Question: I am porting a huge C++ project to OS X. After my initial compile with Xcode I have multiple errors in many files I want to investigate.
Problem is that the issue navigator shows all files non collapsed after each compile:

So I have to collapse all of them by hand (there a a lot of files) after each compile to have an overview of a files which need fixing.
Is there a hotkey or a setting to collapse all files?
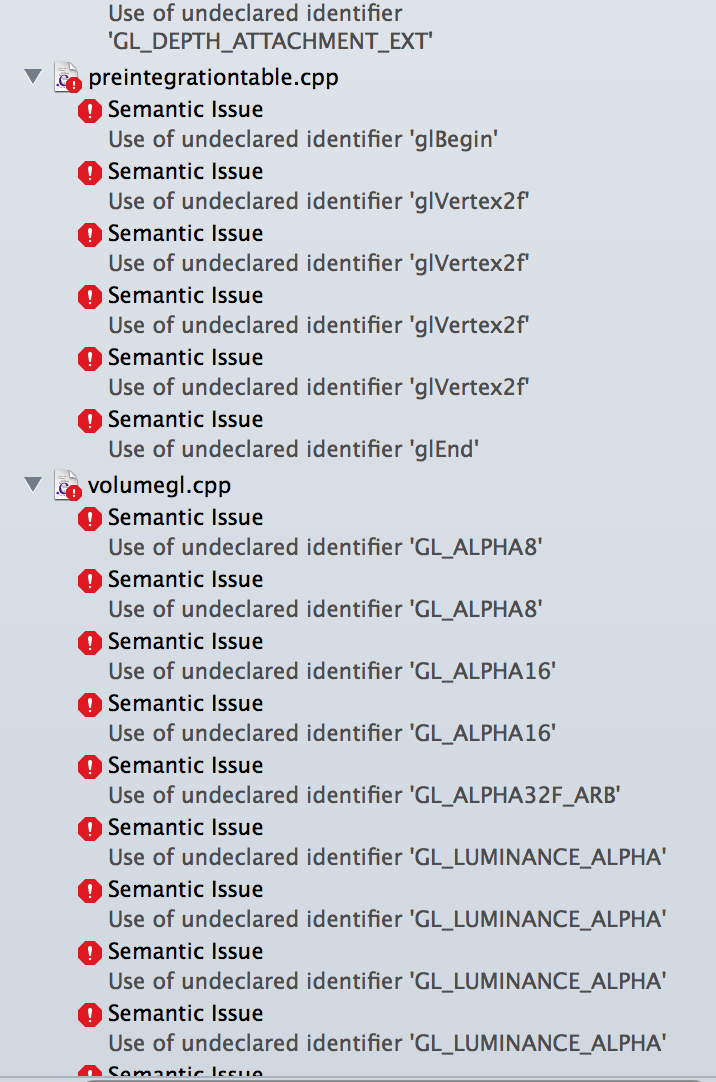
Answer: -click one of the little disclosure triangles to collapse (or expand) all rows.
<URL>